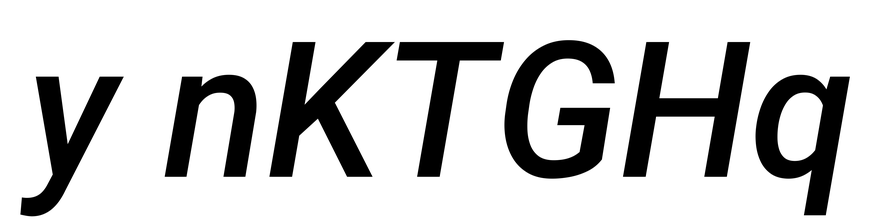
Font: Roboto-Italic_Medium_Italic